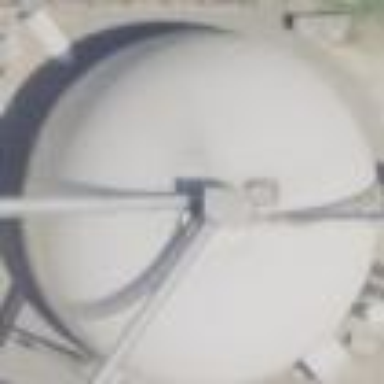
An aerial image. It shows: Building with storage tank.